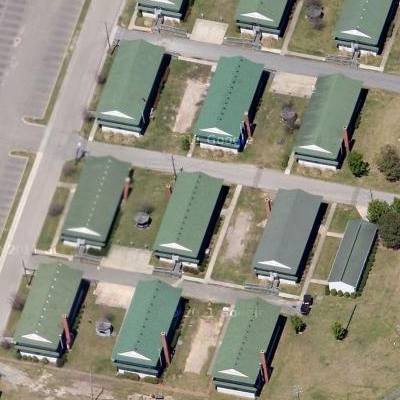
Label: fResident